Question: Or maybe you call it "sharp" - the # symbol.
I've came across one instance, where #! and # used simultaneously in a single URL. From reading other articles, including RFC, I can't understand whether that is a legal combination or not. When encountering such page Mozilla browser (Iceweasel in this case) displays the URL as having 2 #'s, while Chrome displays only one, but dies shortly afterwards (the tab containing the page becomes unresponsive and crashes - but it may not be connected).
Now, my question is, is it legal to have both in one URL, is it maybe legal and redundant (should be normalized), or is it just a bug in Mozilla browser? So, suppose I'm making an AJAX request, or trying to navigate the browser history - what should I do, if I encounter this situation?

RFC-3986: <URL> , which should be clarifying it... just in case.
Also: <URL> how Google crawlers see things.
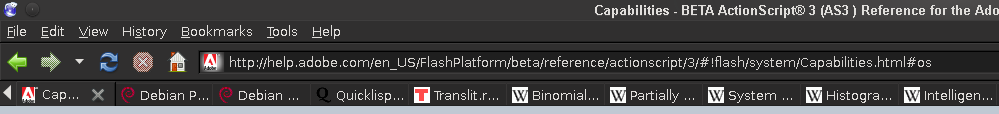
Answer: The format for a fragment only allows slashes, question marks, and 'pchar's. If you look up the RFC, you'll see that the hash mark is not a valid 'pchar'.
However, browsers will try their best to read non-valid URLs by treating repeat hashes as though they are escaped, as you can see by checking the value of 'window.location.hash' (in IE, Firefox, and Chrome) for
'''
http://www.example.com/hey#foo#bar
'''
which is the same 'window.location.hash' for
'''
http://www.example.com/hey#foo%23bar
'''